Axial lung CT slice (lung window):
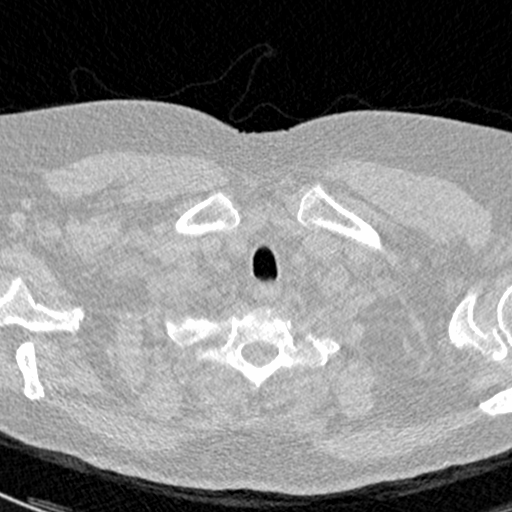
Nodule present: no